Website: lowes
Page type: order-tracking
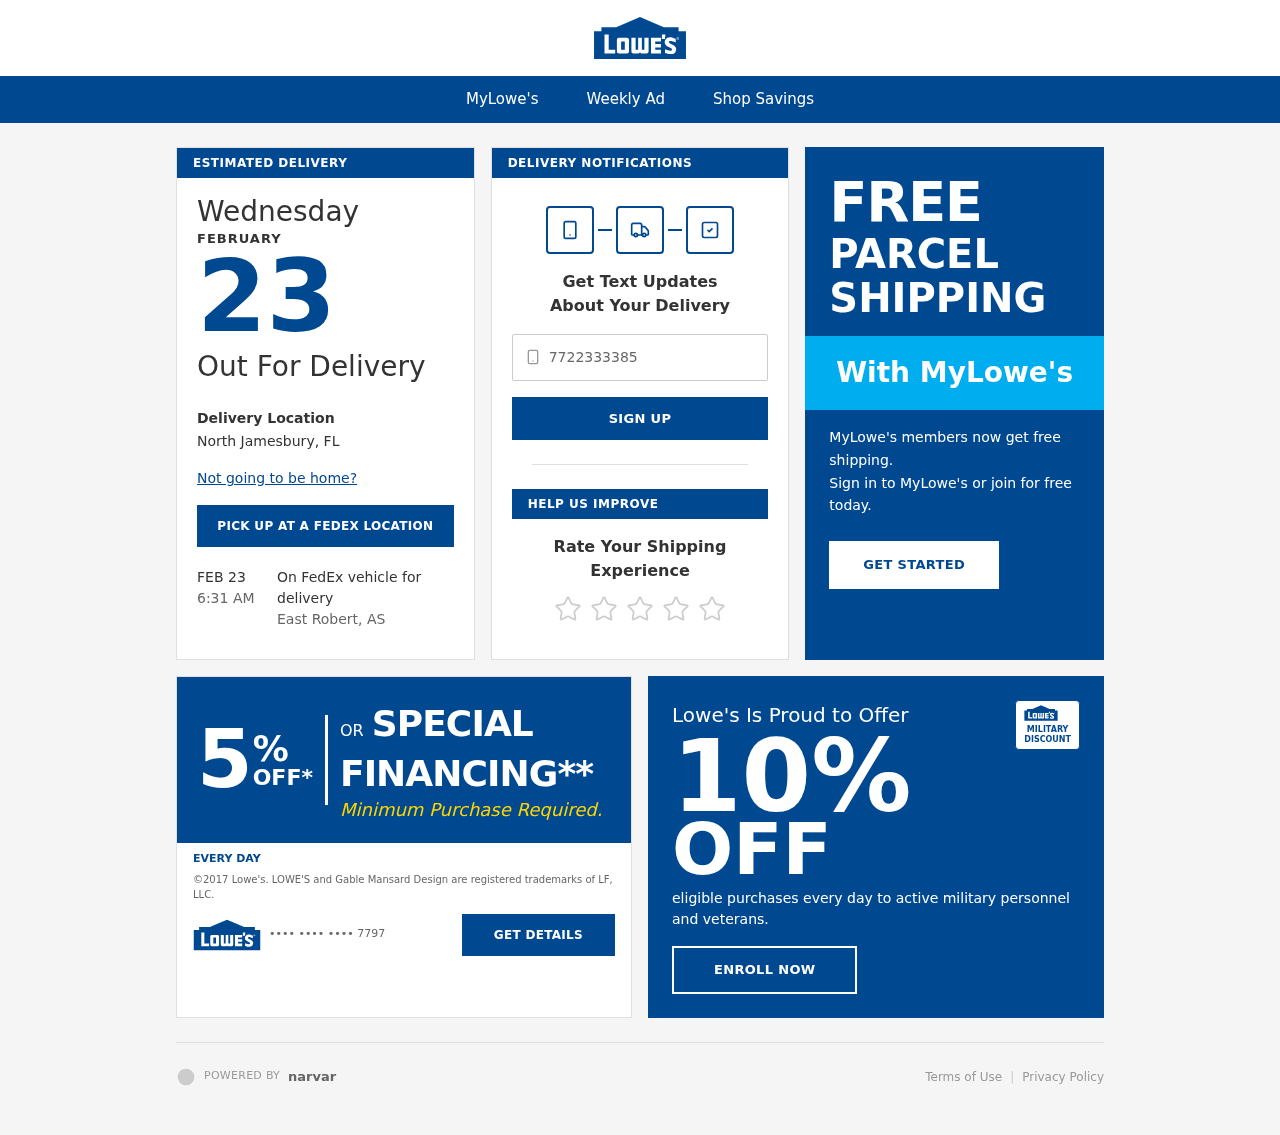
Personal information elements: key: PII_CARD_LAST4
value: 7797
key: PII_PHONE
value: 7722333385
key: PII_CITY_STATE
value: North Jamesbury, FL
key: PII_CITY_STATE2
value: East Robert, AS
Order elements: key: ORDER_DELIVERY_DATE
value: FEB 23
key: ORDER_DELIVERY_DATE
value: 6:31 AM
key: ORDER_DELIVERY_DATE
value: FEBRUARY
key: ORDER_DELIVERY_DATE
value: Wednesday
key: ORDER_DELIVERY_DATE
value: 23